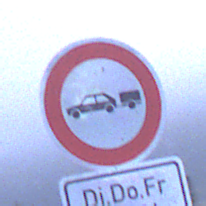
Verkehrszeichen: VerbotPersonenkraftwagenMitAnhaenger
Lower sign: ZeitangabenMitBeschraenkungAufWochentage3
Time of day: SunriseSunset
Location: Outdoor (Urban)
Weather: Overcast
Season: NotSpecified
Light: Natural